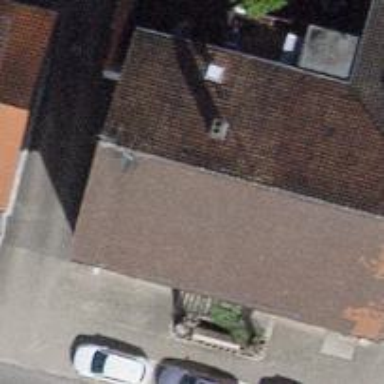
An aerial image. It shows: Restaurant.